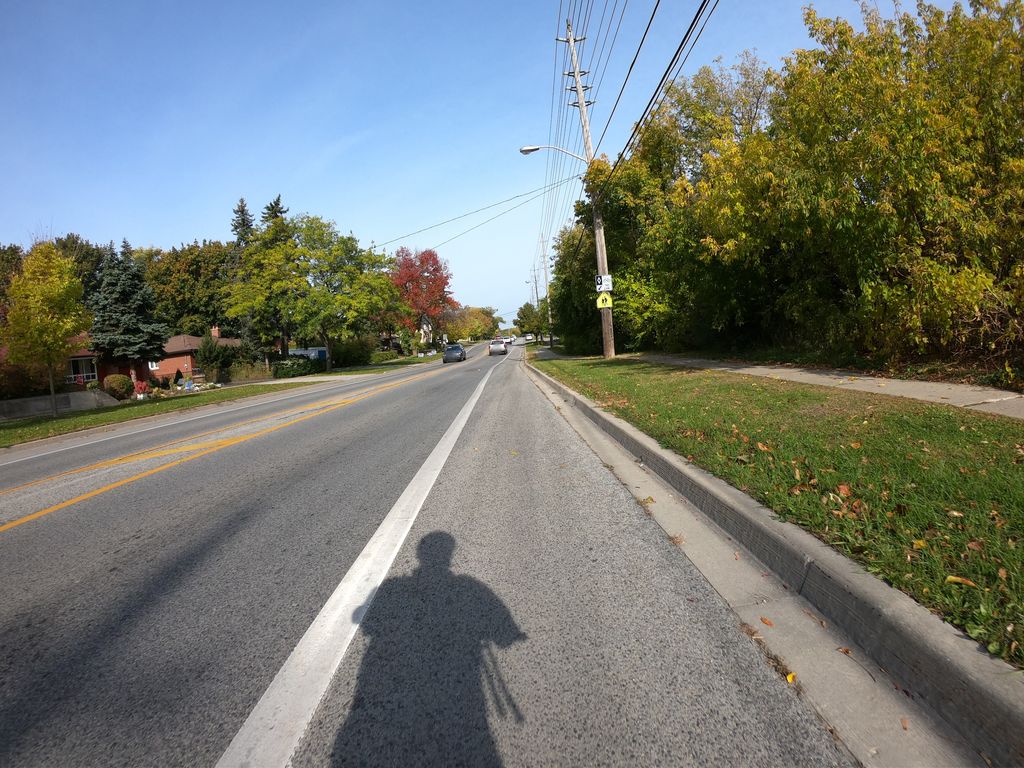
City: toronto